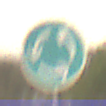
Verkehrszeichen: Kreisverkehr
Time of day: SunriseSunset
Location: Outdoor (Nature)
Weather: PartlyCloudy
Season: NotSpecified
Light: Natural